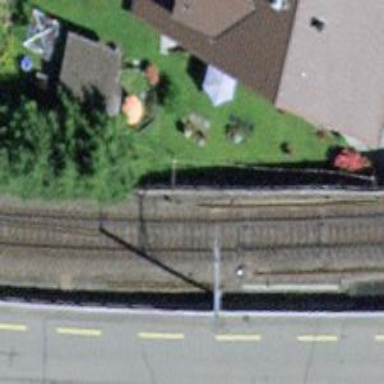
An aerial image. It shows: Railway track with contact line for electrification.